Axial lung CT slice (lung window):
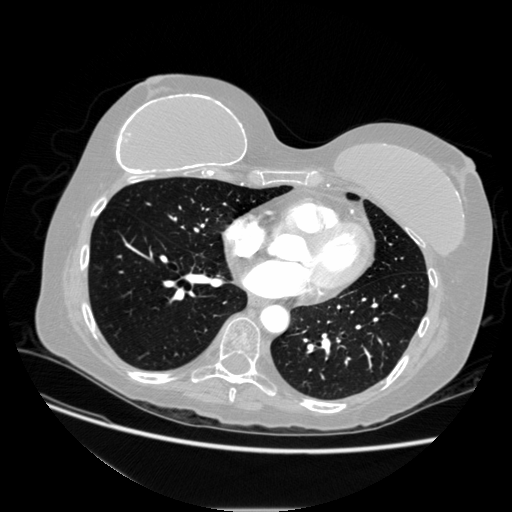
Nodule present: no